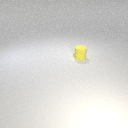
small yellow rubber cylinder